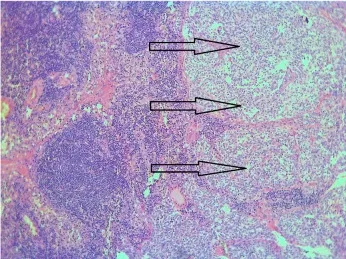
Histology of the surgical specimen. (B) Solid nests of metastatic medullary thyroid cancer (arrows) in a lymph node (hematoxylin and eosin, x10).
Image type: pathology (h&e)